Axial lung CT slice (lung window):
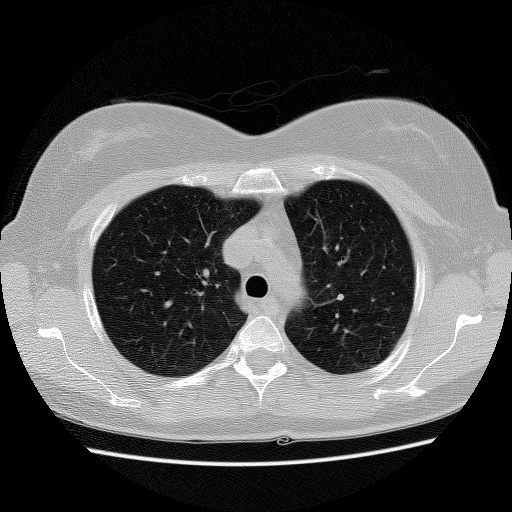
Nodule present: no